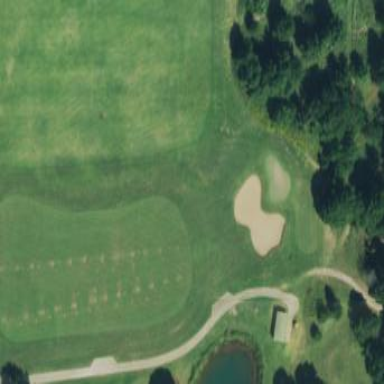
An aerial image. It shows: Driving range for golf on grass.